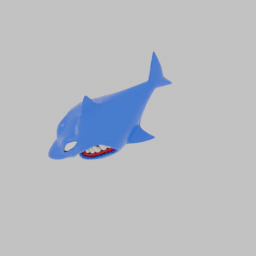
Label: animals